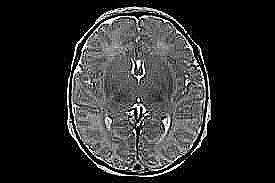
Label: notumor